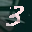
Label: 3